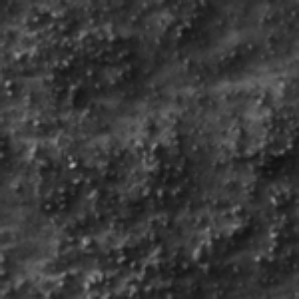
Label: frost